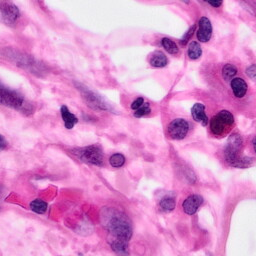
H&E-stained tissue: Pancreatic